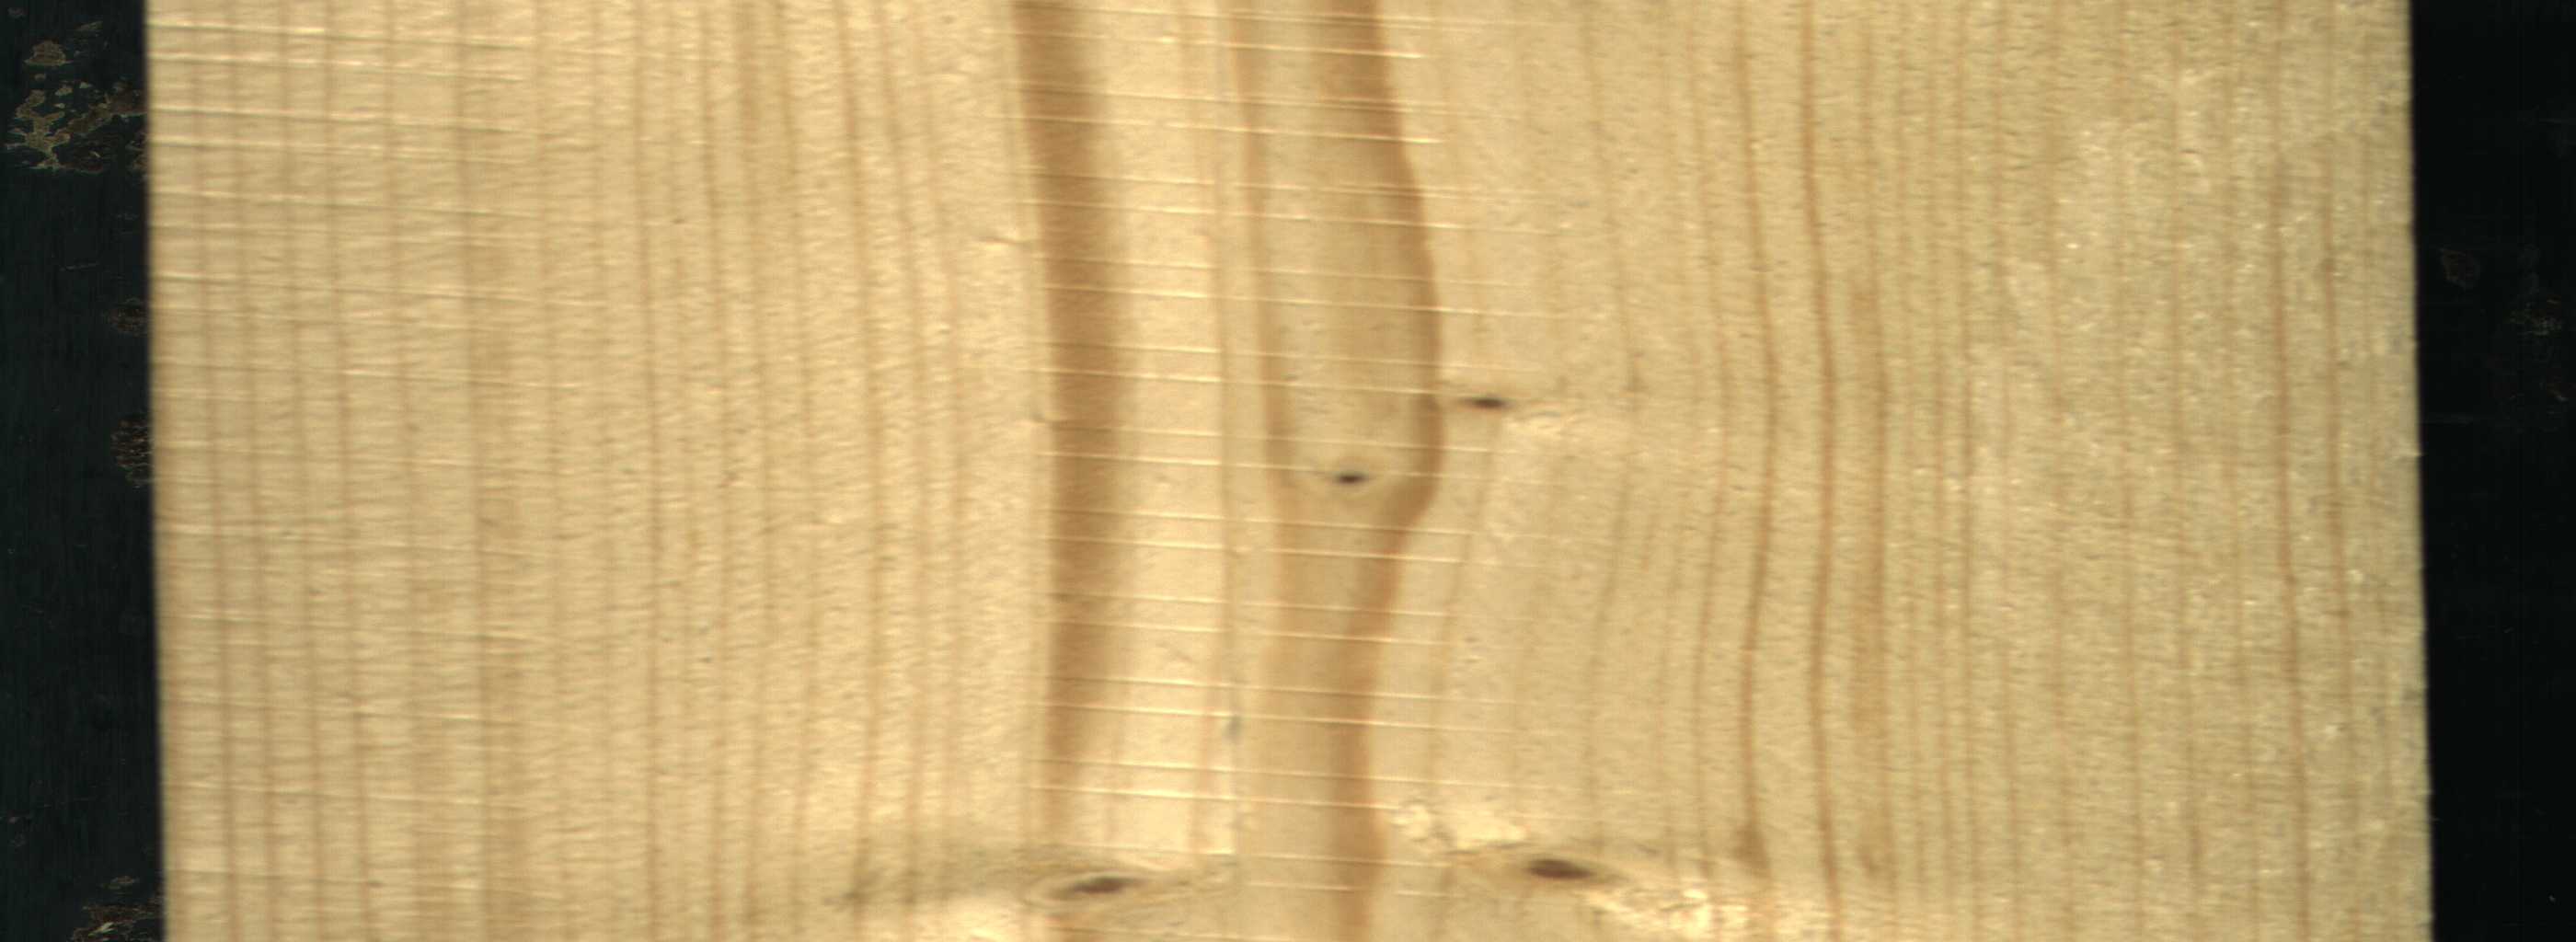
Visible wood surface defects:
Quartzity
Dead_Knot
Dead_Knot
Live_Knot
Live_Knot